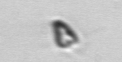
Label: Pyramimonas